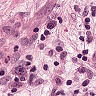
Metastatic tissue present: yes